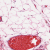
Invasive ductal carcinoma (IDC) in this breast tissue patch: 0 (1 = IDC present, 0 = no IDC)